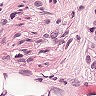
Metastatic tissue present: yes